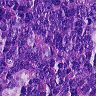
Metastatic tissue present: no